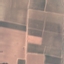
Label: PermanentCrop